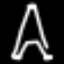
Label: The Eiffel Tower